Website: lowes
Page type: payment
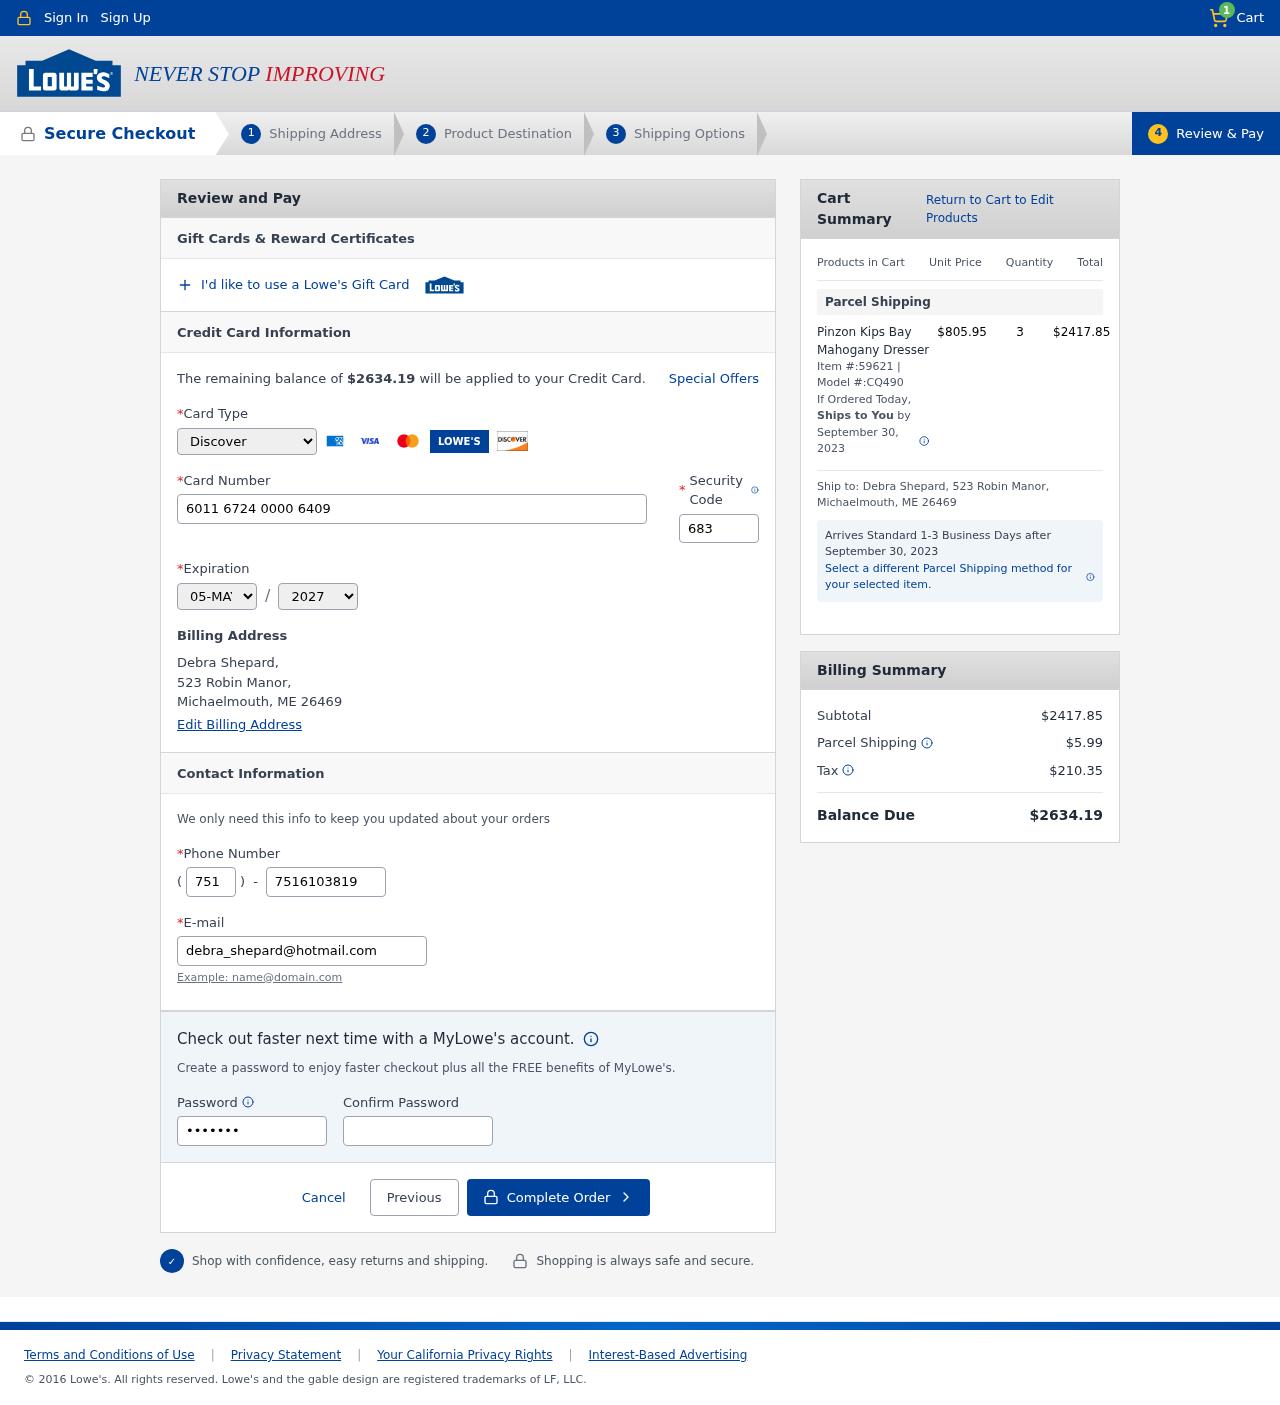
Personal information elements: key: PII_CARD_CVV
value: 683
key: PII_CARD_EXPIRY_MONTH
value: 05
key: PII_CARD_EXPIRY_YEAR
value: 27
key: PII_CARD_NUMBER
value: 6011 6724 0000 6409
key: PII_CARD_TYPE
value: Discover
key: PII_CITY_STATE_ZIP
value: Michaelmouth, ME 26469
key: PII_EMAIL
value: debra_shepard@hotmail.com
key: PII_FULLNAME
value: Debra Shepard,
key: PII_PHONE
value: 7516103819
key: PII_PHONE_AREA
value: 751
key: PII_STREET
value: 523 Robin Manor,
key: PII_FULLNAME2
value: Debra Shepard
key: PII_STREET2
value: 523 Robin Manor
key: PII_CITY_STATE_ZIP2
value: Michaelmouth, ME 26469
Product elements: key: PRODUCT1_NAME
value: Pinzon Kips Bay Mahogany Dresser
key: PRODUCT1_PRICE
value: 805.95
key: PRODUCT1_QUANTITY
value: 3
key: PRODUCT1_ITEM
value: Item #:59621
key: PRODUCT1_MODEL
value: Model #:CQ490
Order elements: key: ORDER_NUM_ITEMS
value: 1
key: ORDER_TOTAL
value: $2634.19
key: ORDER_SHIPPING_DATE
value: September 30, 2023
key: ORDER_SUBTOTAL
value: $2417.85
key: ORDER_SHIPPING_DATE2
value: September 30, 2023
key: ORDER_SHIPPING_COST
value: $5.99
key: ORDER_TAX
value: $210.35